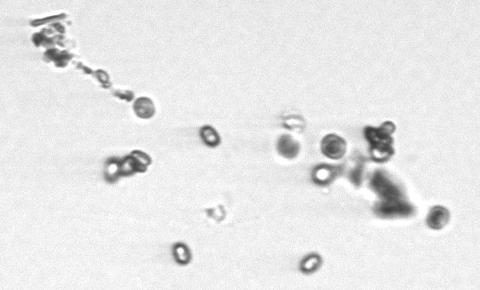
Label: Thalassiosira_sp_aff_mala